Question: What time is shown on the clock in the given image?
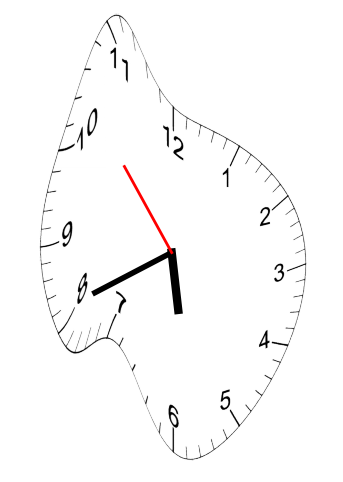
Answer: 05:40:53